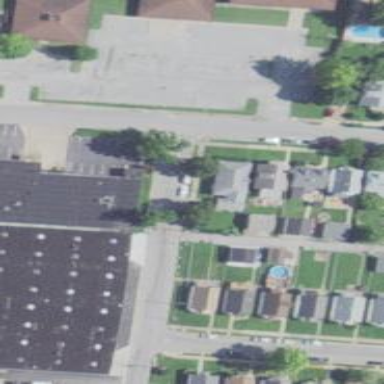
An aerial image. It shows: Alley classified as service road.